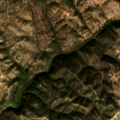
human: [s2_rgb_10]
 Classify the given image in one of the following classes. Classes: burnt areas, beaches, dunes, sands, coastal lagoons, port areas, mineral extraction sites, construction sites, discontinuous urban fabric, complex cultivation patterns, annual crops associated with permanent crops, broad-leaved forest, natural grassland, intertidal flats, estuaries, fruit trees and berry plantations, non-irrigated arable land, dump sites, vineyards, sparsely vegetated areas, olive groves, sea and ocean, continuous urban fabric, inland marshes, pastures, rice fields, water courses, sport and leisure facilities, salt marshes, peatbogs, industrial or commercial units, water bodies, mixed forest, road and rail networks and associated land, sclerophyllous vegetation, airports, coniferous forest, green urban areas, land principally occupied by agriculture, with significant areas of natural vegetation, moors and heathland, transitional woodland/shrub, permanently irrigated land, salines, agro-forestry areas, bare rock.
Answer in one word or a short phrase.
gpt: pastures, agro-forestry areas, broad-leaved forest